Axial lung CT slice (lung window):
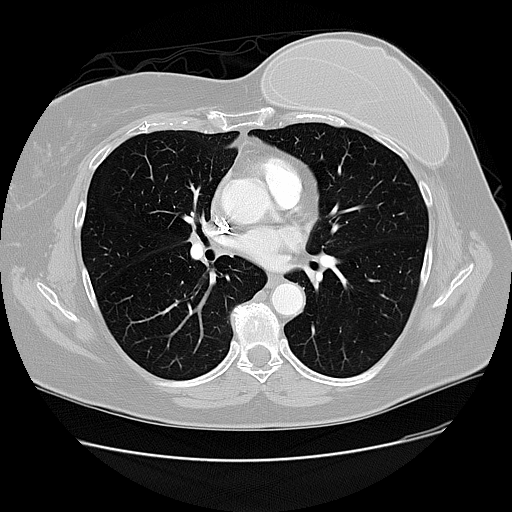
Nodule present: no